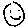
Label: smiley face